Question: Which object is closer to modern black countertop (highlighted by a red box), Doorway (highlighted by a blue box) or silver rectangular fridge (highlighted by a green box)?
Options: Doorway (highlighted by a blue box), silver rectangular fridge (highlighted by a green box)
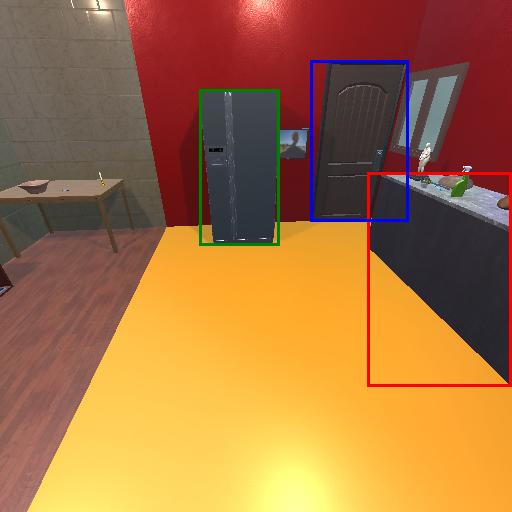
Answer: Doorway (highlighted by a blue box)